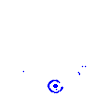
Particle: kaon